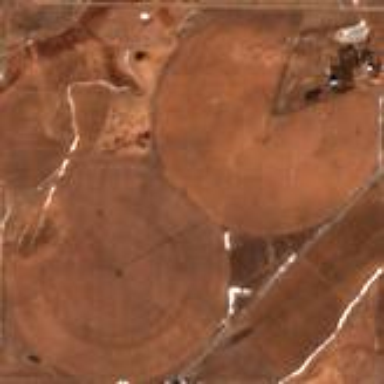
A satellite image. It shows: Farmland with pivot irrigation system.